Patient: sex M, age 61
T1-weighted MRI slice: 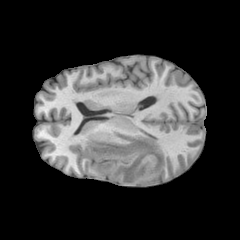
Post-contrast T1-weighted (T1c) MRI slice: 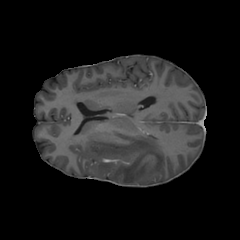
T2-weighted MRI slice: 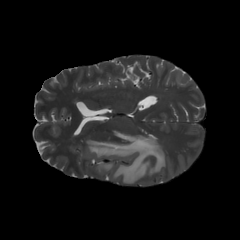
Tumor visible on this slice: yes
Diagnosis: Glioblastoma, IDH-wildtype
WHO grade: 4